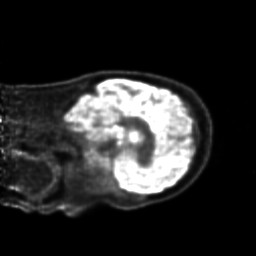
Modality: PET
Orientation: sagittal
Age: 23
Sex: male
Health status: ill